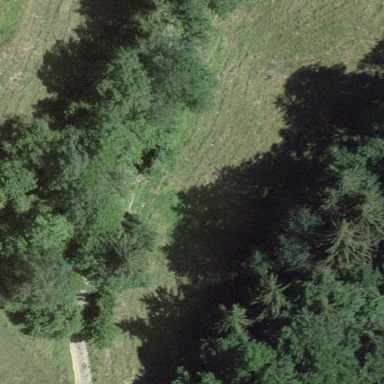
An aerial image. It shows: Forest area.